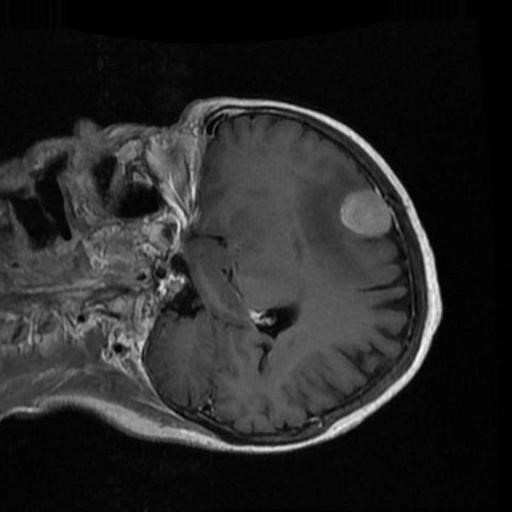
Label: brain_menin